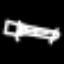
Label: bed